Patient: sex F, age 46
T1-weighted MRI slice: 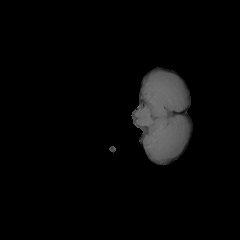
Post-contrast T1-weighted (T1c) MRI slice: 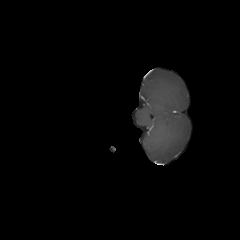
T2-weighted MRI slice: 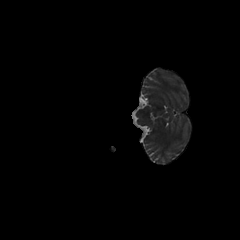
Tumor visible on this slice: no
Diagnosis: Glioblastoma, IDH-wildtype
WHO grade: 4